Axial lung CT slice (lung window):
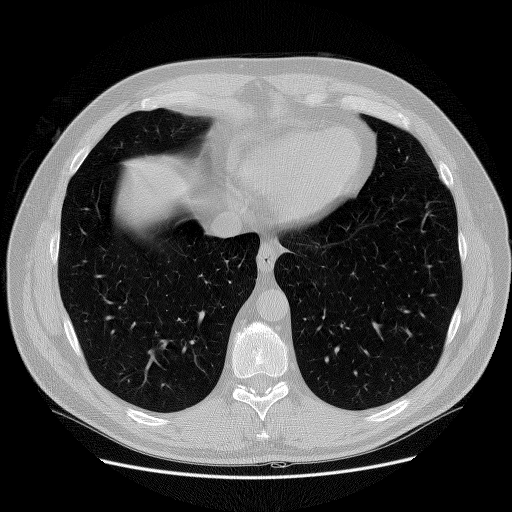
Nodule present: no